Field crop: maize
Growth stage: 2
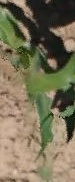
Species: maize